Aerial crown-view tile of a tropical tree (Barro Colorado Island, Panama), acquired 20241216:
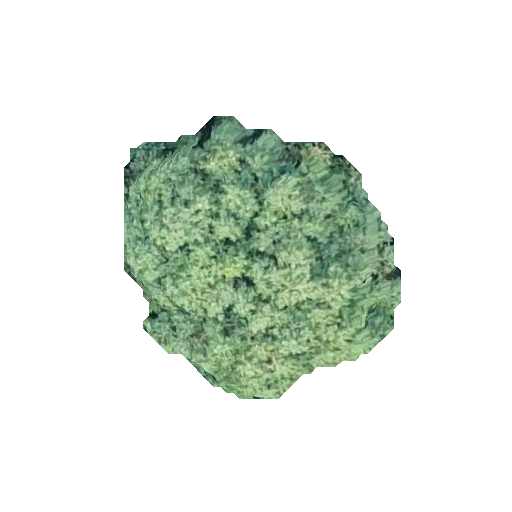
Species: Guarea guidonia
GBIF accepted scientific name: Guarea guidonia
Crown area: 83.549 m²